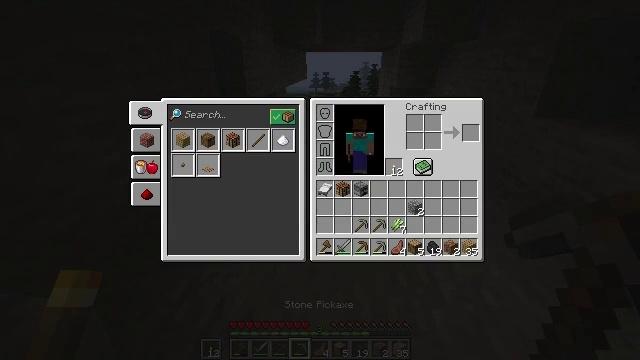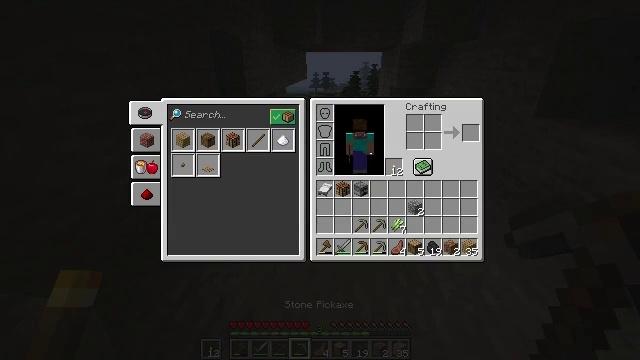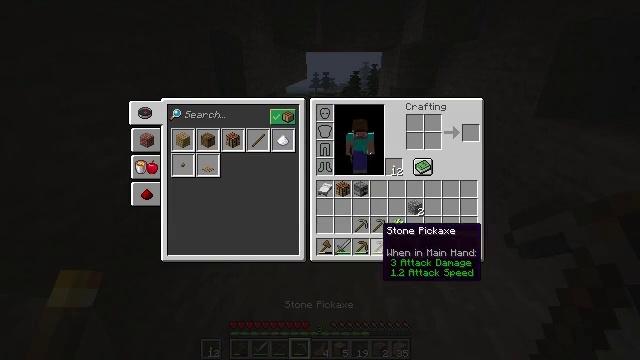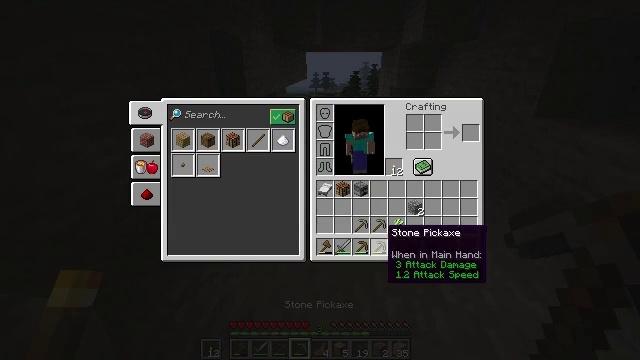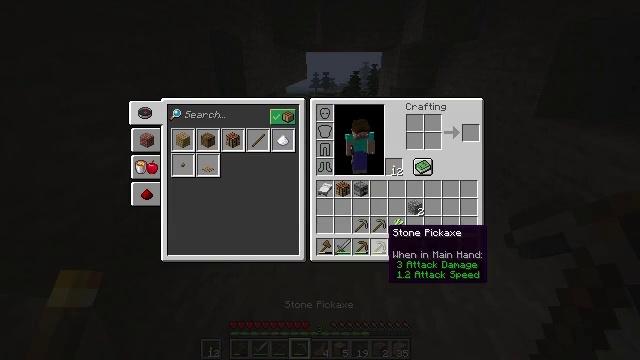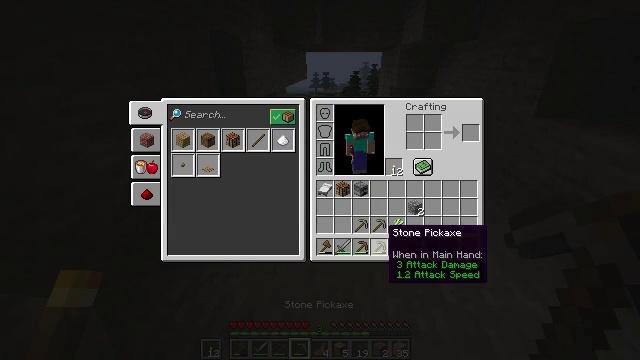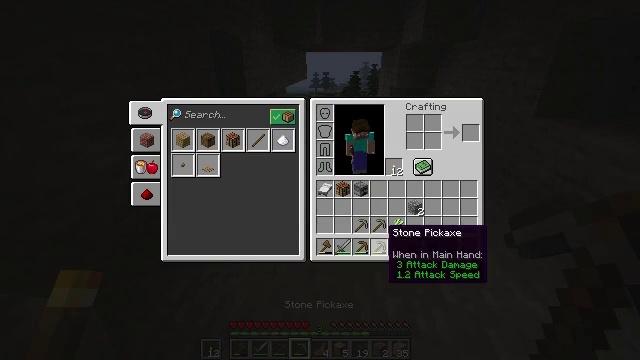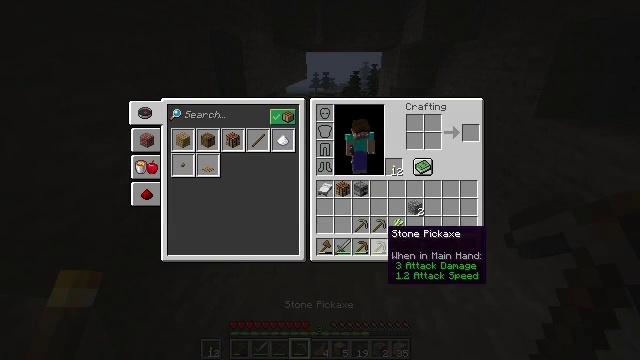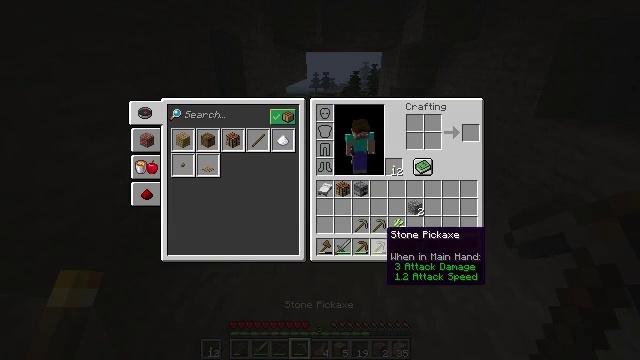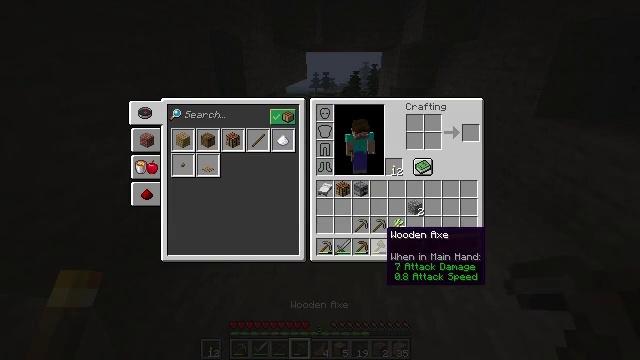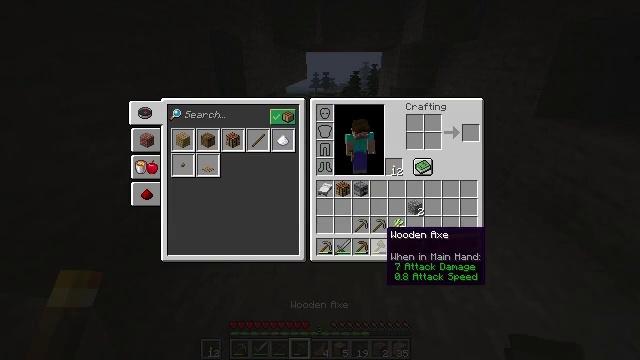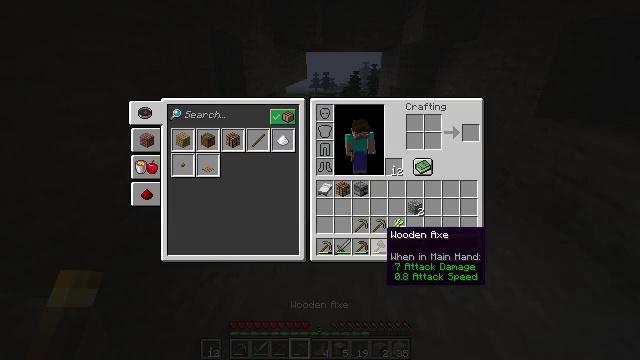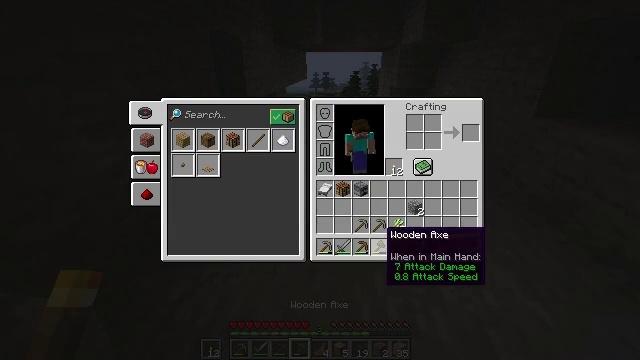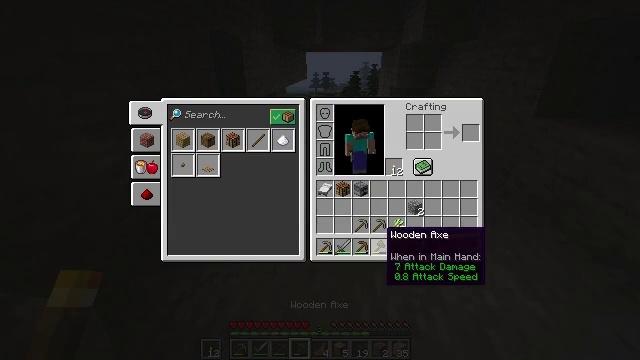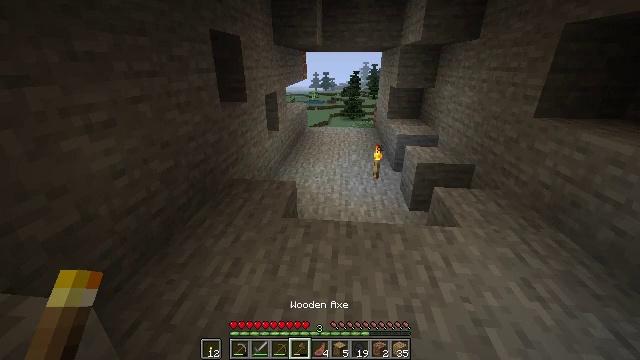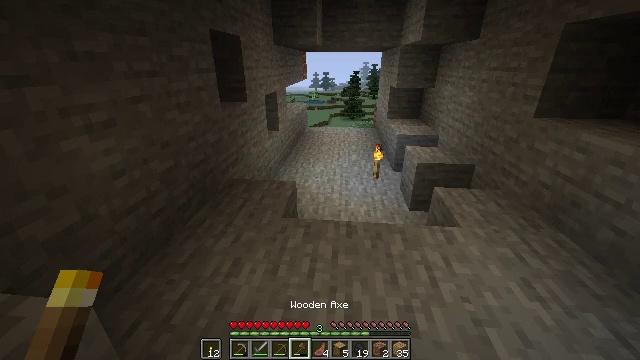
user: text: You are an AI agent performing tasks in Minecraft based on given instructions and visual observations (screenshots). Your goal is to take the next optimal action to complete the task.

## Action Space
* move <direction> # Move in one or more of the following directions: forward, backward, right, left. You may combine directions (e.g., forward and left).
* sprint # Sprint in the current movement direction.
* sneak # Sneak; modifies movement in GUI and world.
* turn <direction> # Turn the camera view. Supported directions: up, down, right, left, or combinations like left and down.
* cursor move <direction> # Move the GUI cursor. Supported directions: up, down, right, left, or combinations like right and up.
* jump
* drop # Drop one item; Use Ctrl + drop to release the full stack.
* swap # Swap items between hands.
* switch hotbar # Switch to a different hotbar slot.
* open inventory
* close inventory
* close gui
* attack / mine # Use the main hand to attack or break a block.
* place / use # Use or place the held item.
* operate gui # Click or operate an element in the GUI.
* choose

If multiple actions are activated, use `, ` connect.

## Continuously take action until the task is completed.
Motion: motion action
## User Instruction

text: Collect the grass block using a shovel.
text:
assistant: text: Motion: no_op
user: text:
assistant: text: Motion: cursor move right
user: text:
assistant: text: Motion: no_op
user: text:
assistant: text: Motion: no_op
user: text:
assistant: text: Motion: no_op
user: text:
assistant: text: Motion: no_op
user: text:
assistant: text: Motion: no_op
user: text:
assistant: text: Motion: no_op
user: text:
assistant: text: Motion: switch to hotbar 1
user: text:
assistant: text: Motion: switch to hotbar 1
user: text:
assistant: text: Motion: switch to hotbar 1
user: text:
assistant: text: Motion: no_op
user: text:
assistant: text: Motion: no_op
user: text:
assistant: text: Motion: close inventory
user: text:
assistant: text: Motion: close inventory
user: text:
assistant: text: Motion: no_op
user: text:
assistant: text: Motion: no_op
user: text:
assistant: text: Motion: switch to hotbar 1
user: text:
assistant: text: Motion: switch to hotbar 1
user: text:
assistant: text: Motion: switch to hotbar 1
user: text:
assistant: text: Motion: no_op
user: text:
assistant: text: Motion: move forward
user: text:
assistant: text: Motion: move forward, turn up
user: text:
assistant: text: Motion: move forward, turn up
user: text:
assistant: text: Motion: move forward, turn up
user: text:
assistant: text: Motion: move forward
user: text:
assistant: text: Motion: move forward
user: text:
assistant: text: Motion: move forward
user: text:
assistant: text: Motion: move forward
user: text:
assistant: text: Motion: move forward